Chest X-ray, PA view. Patient: 53 years old, sex F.
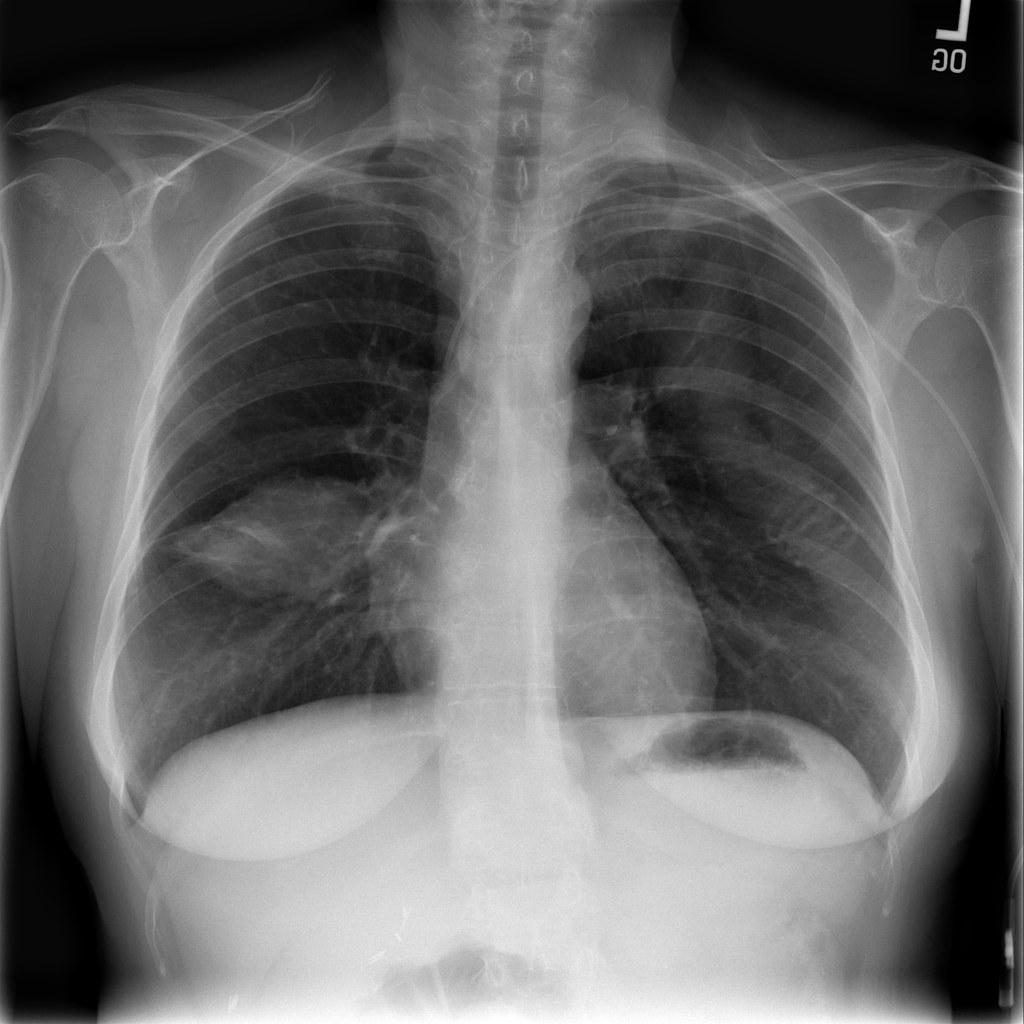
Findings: Mass